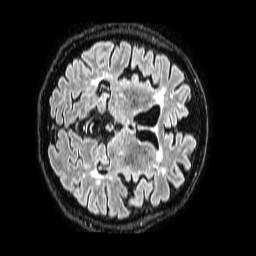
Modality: FLAIR
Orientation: axial
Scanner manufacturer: philips
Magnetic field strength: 1.5 T
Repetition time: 4.8 s
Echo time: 0.3 s